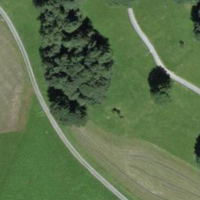
EUNIS habitat code: 24
Species observed at this site:
Ajuga reptans